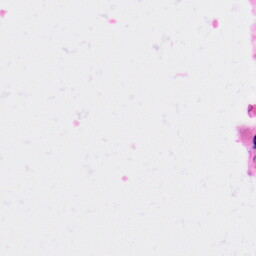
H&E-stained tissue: Kidney